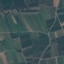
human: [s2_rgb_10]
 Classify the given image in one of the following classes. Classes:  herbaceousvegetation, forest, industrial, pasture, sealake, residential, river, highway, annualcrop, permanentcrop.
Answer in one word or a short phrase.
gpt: PermanentCrop